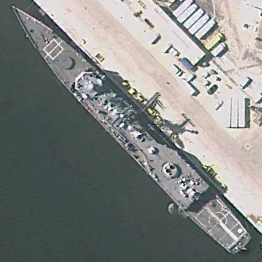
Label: cruiser